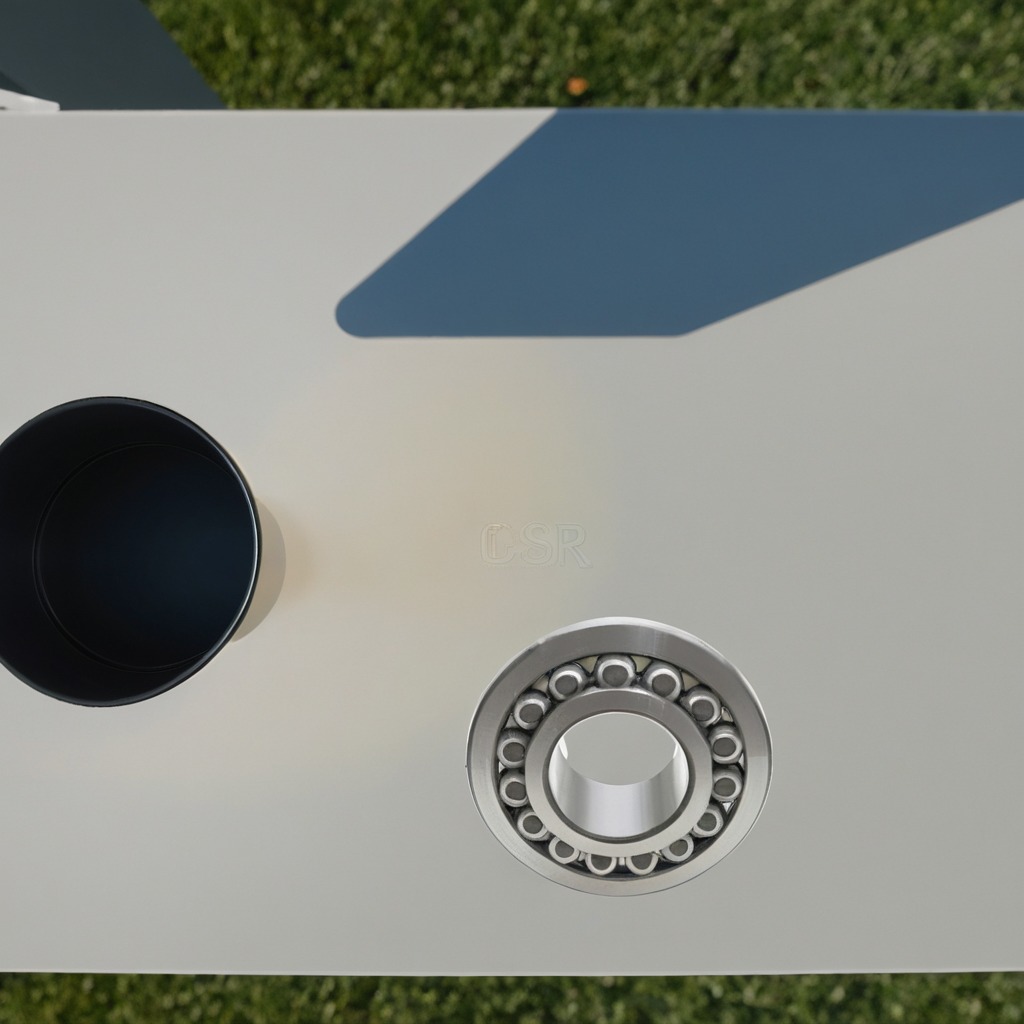
A metal ball bearing is lying on a clean utility table in a temporary outdoor tool station afternoon light present textured surface.